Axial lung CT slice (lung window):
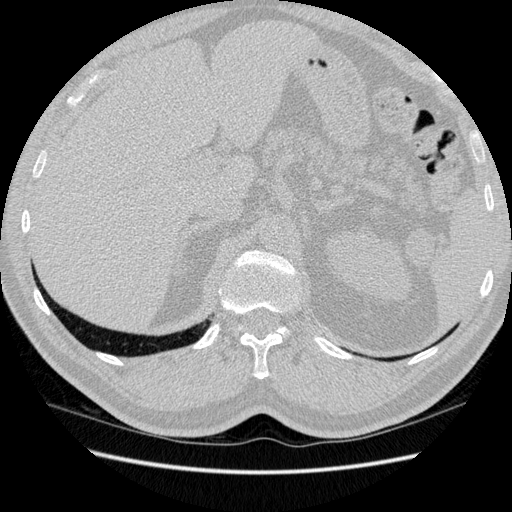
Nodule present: no